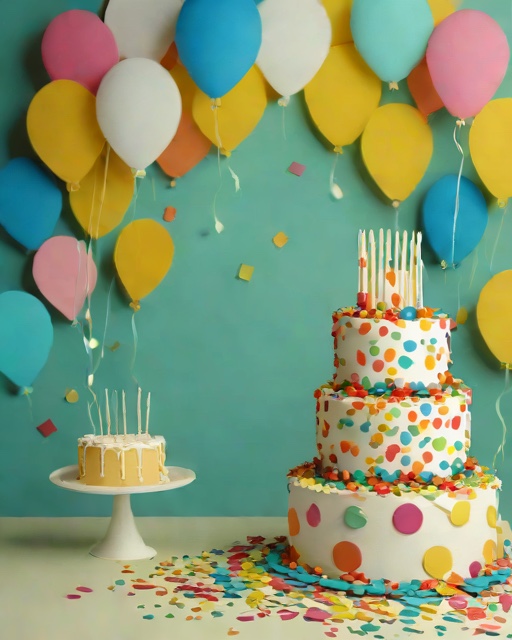
Category: Birthday